Question: I have a for loop within a for loop within a for loop (3 for loops). Each for loop loads at least one view in them some load more than 1. All of the views(textviews, imageviews) are loaded into a relative layout or a linear layout and those layouts are all loaded into one linear layout and all of that is in a scrollview.
I know confusing and probably the worst way to do this. I have looked up different things most of them are listview related such as the endless adapter or lazy loading. I don't think listview will work for what i am trying to do. I have memory problems doing it this way.
>

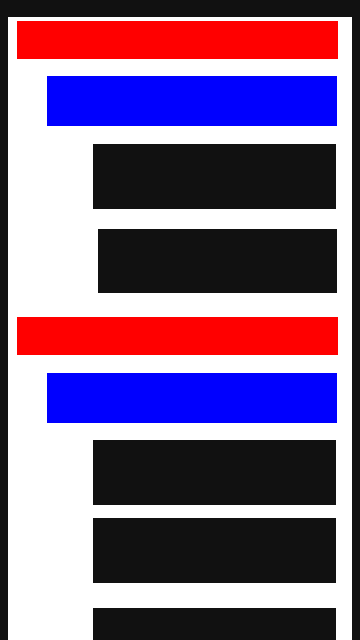
Answer: i don't know if i really got what you want do here but in my opinion u use an <URL>.
Doing this with layouts as you stated cause memory problems because you are loading a complex hierarchy of views, android is drawing all the views (even the ones that are not visible yet) and none of your views are reused.
Using a <URL> you should be able to do what you need.
For instance lets say each red box is one <URL> "ViewTwoBlueTwoBlack", "ViewTwoBlueFiveBlack", etc...
Now what you need to do is handle in your Adapter the conditions to know when each type of AdapterView should be load.
Or even better if you consider that the redboxes are sections and then the blue boxes become your <URL>.
You can find a nice tutorial on <URL>
Also your scheme looks a lot like a <URL> check it out just in case.